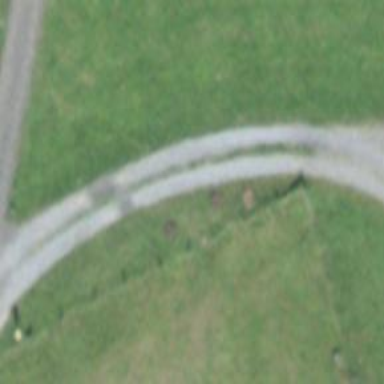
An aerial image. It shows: Track with grade 3 surface.